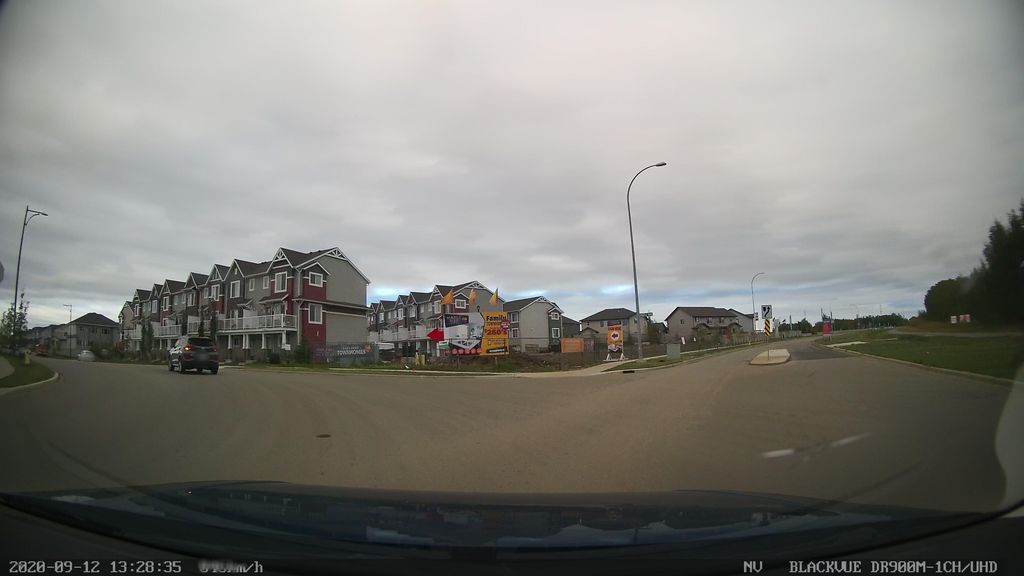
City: edmonton